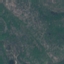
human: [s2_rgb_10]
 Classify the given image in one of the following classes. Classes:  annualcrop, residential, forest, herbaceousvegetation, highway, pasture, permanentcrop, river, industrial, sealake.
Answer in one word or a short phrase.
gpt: HerbaceousVegetation